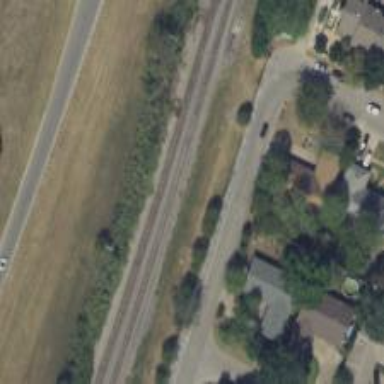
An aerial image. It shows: Railway siding for service.